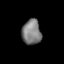
Tissue: prostate
Cell type: Endothelial cells
Senescence score: 0.7329
Nuclear area (px): 467
Mean DAPI intensity: 125.91